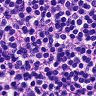
Metastatic tissue present: no